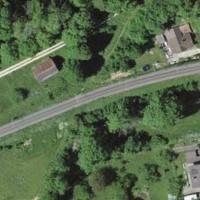
EUNIS habitat code: 55
Species observed at this site:
Leucojum vernum
Graphosoma italicum